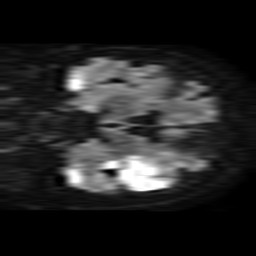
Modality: TRACE
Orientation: coronal
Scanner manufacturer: philips
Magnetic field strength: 1.5 T
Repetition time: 3.395 s
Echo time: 0.06922 s